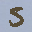
Label: 5